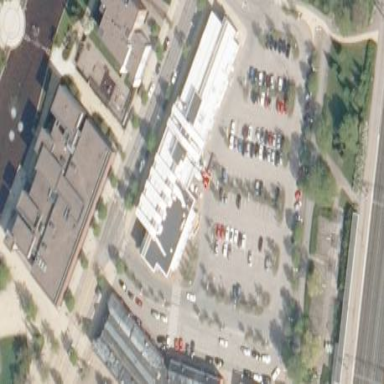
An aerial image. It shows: Retail building that is part of mall.